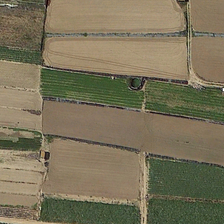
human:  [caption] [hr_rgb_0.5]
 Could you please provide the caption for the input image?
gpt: a few crooked paths pass through the farm .

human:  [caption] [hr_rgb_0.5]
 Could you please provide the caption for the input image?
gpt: the little farm consists of grass and crops .

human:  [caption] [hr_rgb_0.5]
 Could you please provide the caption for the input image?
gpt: many pieces of farmlands are together .

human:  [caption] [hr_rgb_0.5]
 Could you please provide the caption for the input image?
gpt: many pieces of farmlands are together .

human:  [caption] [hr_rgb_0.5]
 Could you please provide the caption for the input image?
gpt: the little farm consists of grass and crops .